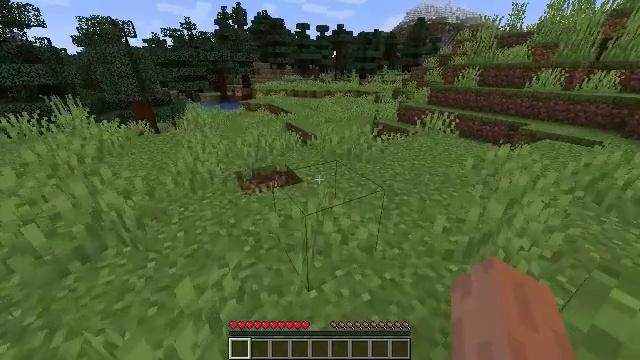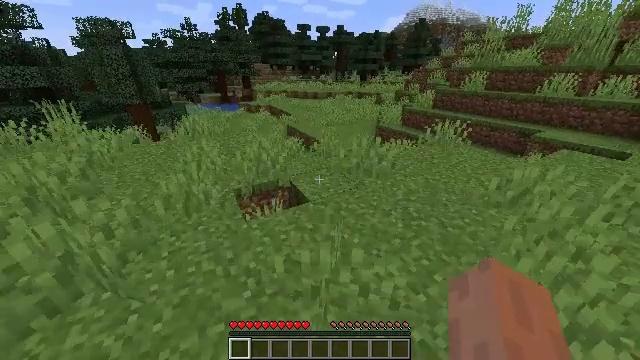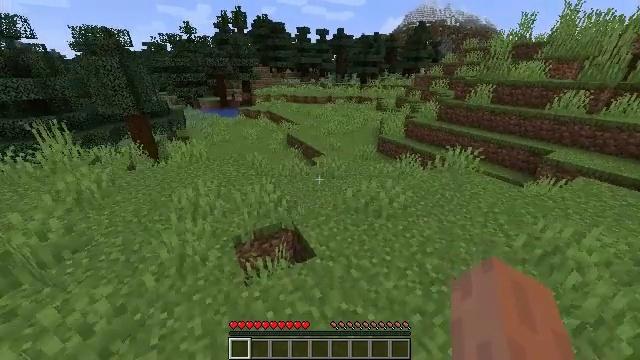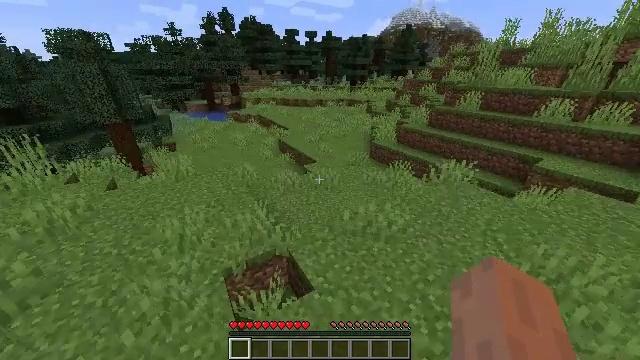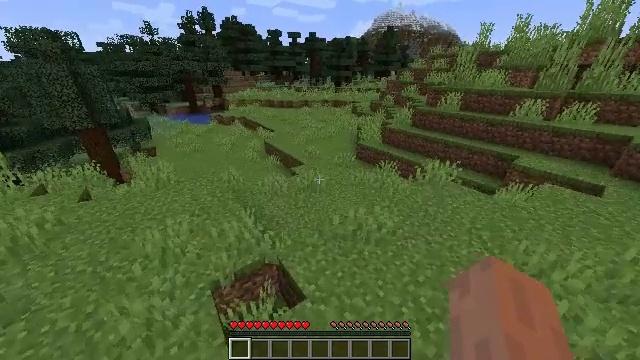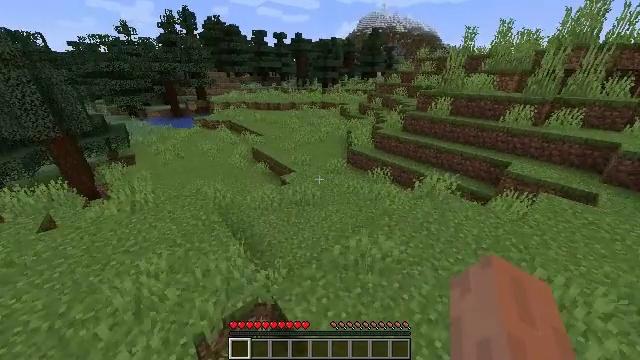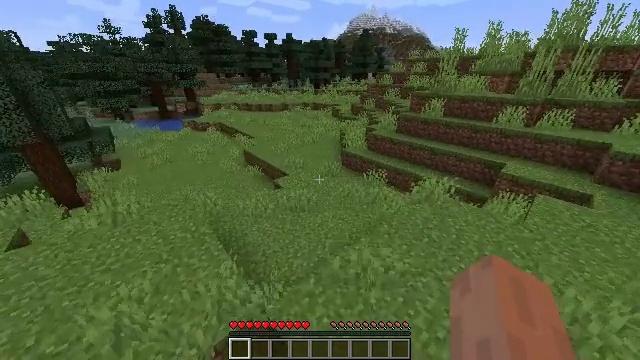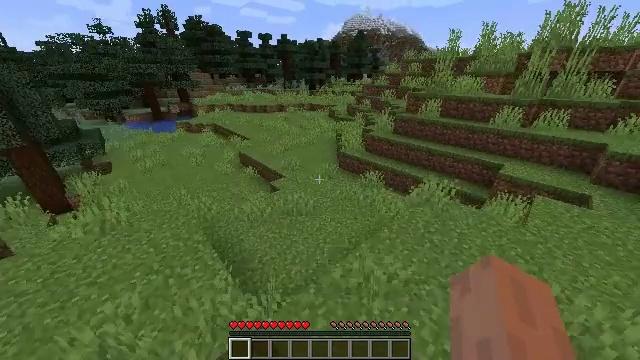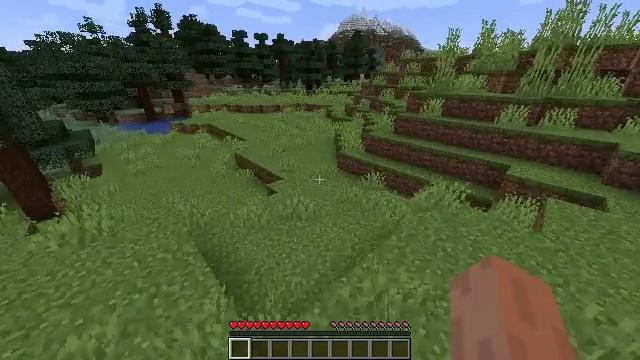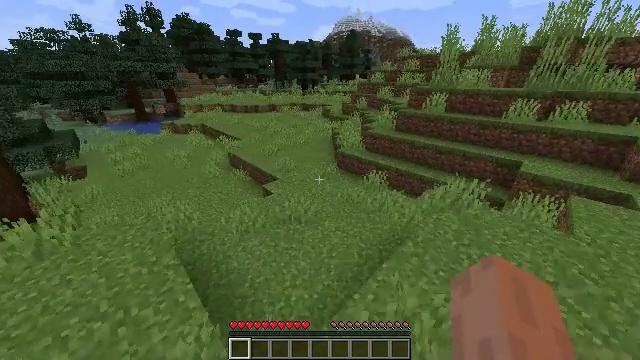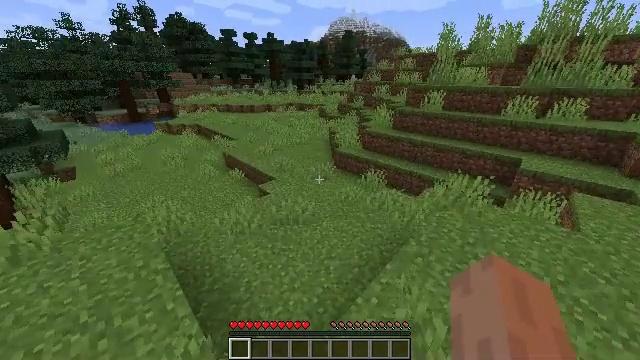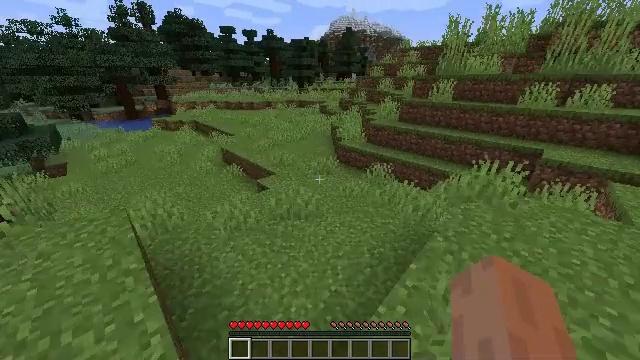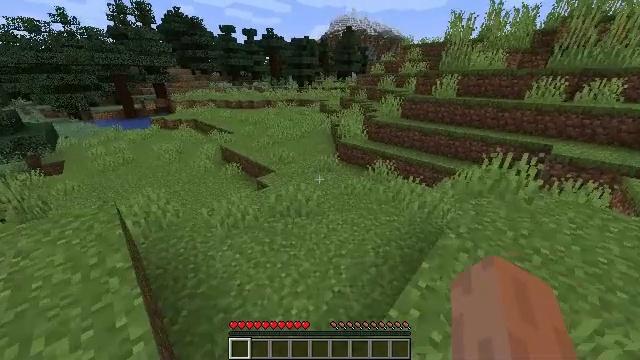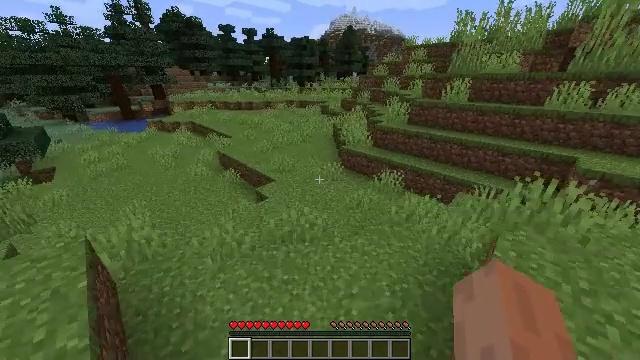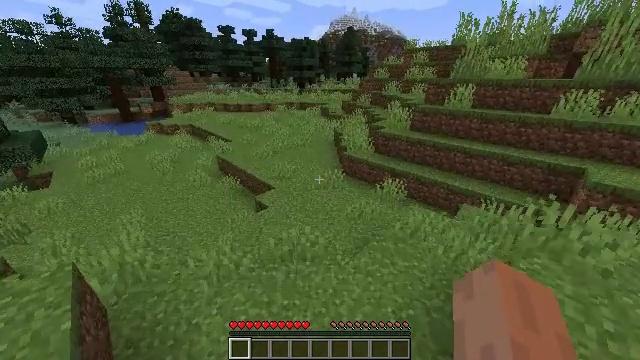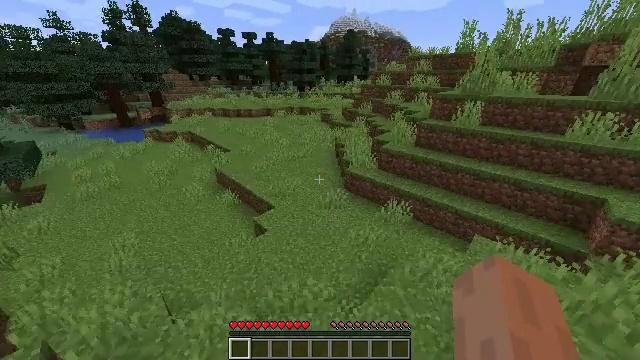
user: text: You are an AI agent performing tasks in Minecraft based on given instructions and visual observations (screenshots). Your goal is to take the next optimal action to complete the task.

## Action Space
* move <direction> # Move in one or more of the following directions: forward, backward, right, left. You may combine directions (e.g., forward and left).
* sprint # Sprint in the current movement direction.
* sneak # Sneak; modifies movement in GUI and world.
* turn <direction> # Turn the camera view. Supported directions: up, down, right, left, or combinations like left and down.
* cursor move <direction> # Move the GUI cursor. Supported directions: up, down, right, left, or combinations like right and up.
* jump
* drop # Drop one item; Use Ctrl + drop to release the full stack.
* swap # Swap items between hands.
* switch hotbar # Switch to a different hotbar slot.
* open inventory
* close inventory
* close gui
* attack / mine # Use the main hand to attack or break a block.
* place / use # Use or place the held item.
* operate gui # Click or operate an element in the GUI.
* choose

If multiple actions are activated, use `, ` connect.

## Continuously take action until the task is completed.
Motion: motion action
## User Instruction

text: Mine the peony flower from the ground.
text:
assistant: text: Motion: move forward, sprint, jump
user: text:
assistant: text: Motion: move forward, sprint, jump
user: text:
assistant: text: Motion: move forward, sprint, turn right, jump
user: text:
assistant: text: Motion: move forward, sprint, turn right, jump
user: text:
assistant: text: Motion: move forward, sprint, turn right, jump
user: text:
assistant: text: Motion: move forward, sprint, turn right, jump
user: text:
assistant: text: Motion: move forward, sprint, turn right, jump
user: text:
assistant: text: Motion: move forward, sprint, jump
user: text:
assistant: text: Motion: move forward, sprint, turn right, jump
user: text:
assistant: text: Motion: move forward, sprint, turn right, jump
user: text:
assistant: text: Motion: move forward, sprint, jump
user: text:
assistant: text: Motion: move forward, sprint, jump
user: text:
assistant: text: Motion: move forward, sprint, jump
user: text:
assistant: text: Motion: move forward, sprint, jump
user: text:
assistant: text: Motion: move forward, sprint, jump
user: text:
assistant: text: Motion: move forward, sprint, jump
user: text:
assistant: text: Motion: move forward, sprint, jump
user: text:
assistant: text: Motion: move forward, sprint, jump
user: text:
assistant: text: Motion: move forward, sprint, jump
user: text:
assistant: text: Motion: move forward, sprint, jump
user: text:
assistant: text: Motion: move forward, sprint, jump
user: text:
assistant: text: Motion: move forward, sprint, jump
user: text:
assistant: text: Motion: move forward, sprint, jump
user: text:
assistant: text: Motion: move forward, sprint, jump
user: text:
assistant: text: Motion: move forward, sprint, jump
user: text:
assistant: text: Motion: move forward, sprint, jump
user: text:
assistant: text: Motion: move forward, sprint, jump
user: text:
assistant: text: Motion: move forward, sprint, jump
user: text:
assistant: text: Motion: move forward, sprint, jump
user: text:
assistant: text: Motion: move forward, sprint, jump